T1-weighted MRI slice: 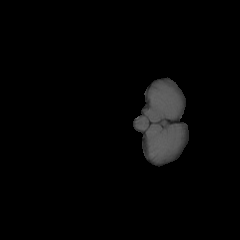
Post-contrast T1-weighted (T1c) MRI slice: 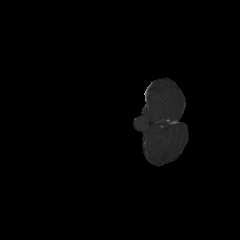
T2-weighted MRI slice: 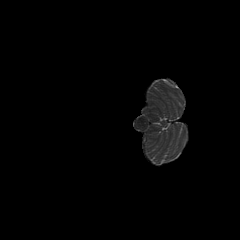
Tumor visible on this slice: no